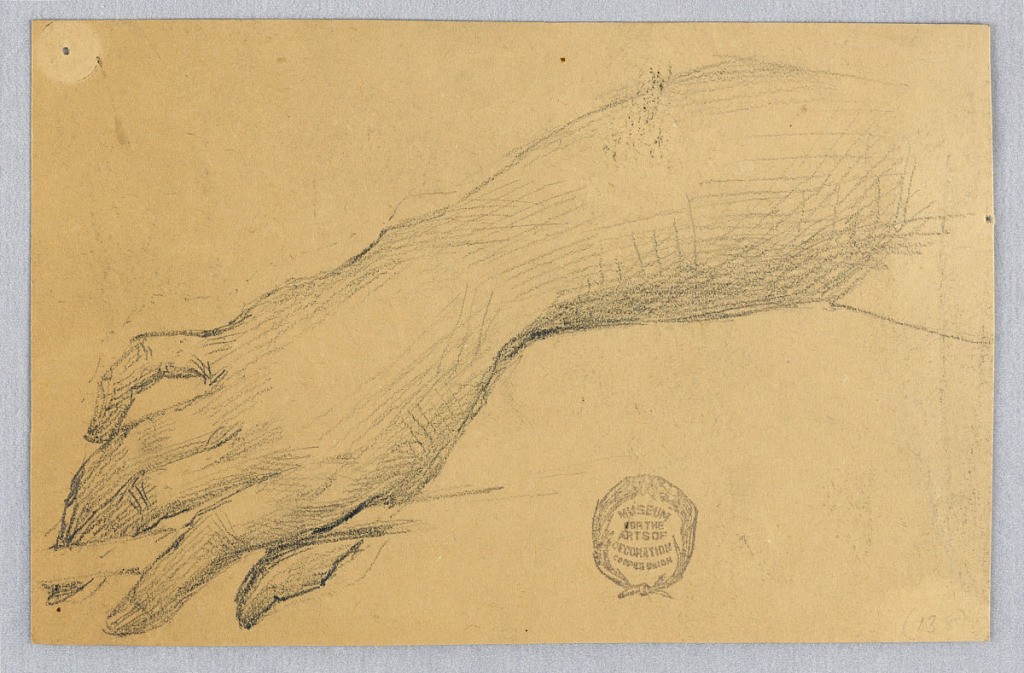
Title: Study of Hand and Wrist
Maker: Francis Augustus Lathrop, American, 1849–1909
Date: ca. 1895
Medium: Graphite on brown paper
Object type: Drawing
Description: Study of a hand and wrist. The hand holds a staff, lower left.